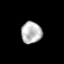
Tissue: lung
Cell type: Myeloid cells
Senescence score: 0.2086
Nuclear area (px): 444
Mean DAPI intensity: 182.234